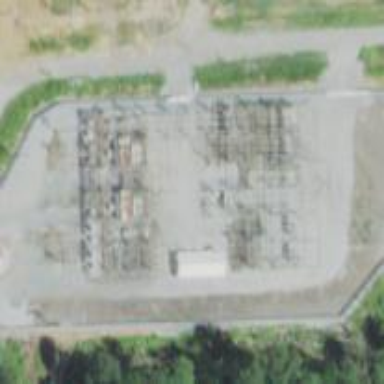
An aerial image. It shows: Distribution power substation secured by fence.